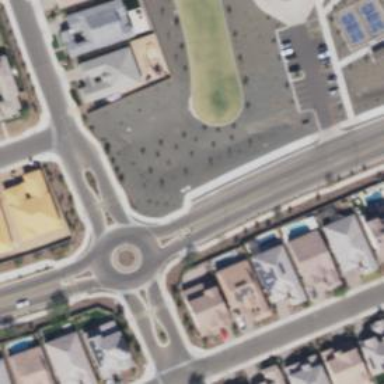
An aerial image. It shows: Tertiary road leading to roundabout junction.